Question: I wanna put calendar on uiviewcontroller.
calendar's dates are must be button. When click button, display another page.
But i don't have idea, can you give any idea?
ps: insert example picture....

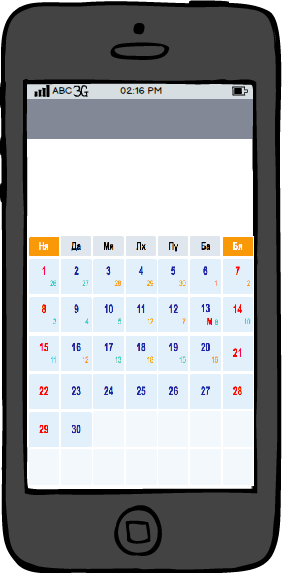
Answer: You have to make your custom calendar.
You can search on this for <URL> and use which one is appropriate for you.